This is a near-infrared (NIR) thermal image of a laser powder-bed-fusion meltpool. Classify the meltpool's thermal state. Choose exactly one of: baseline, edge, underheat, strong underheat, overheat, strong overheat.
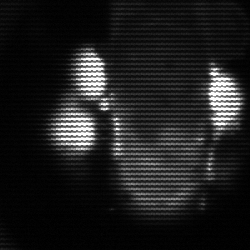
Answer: strong underheat